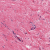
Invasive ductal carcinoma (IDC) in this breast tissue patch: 0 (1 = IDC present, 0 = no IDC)